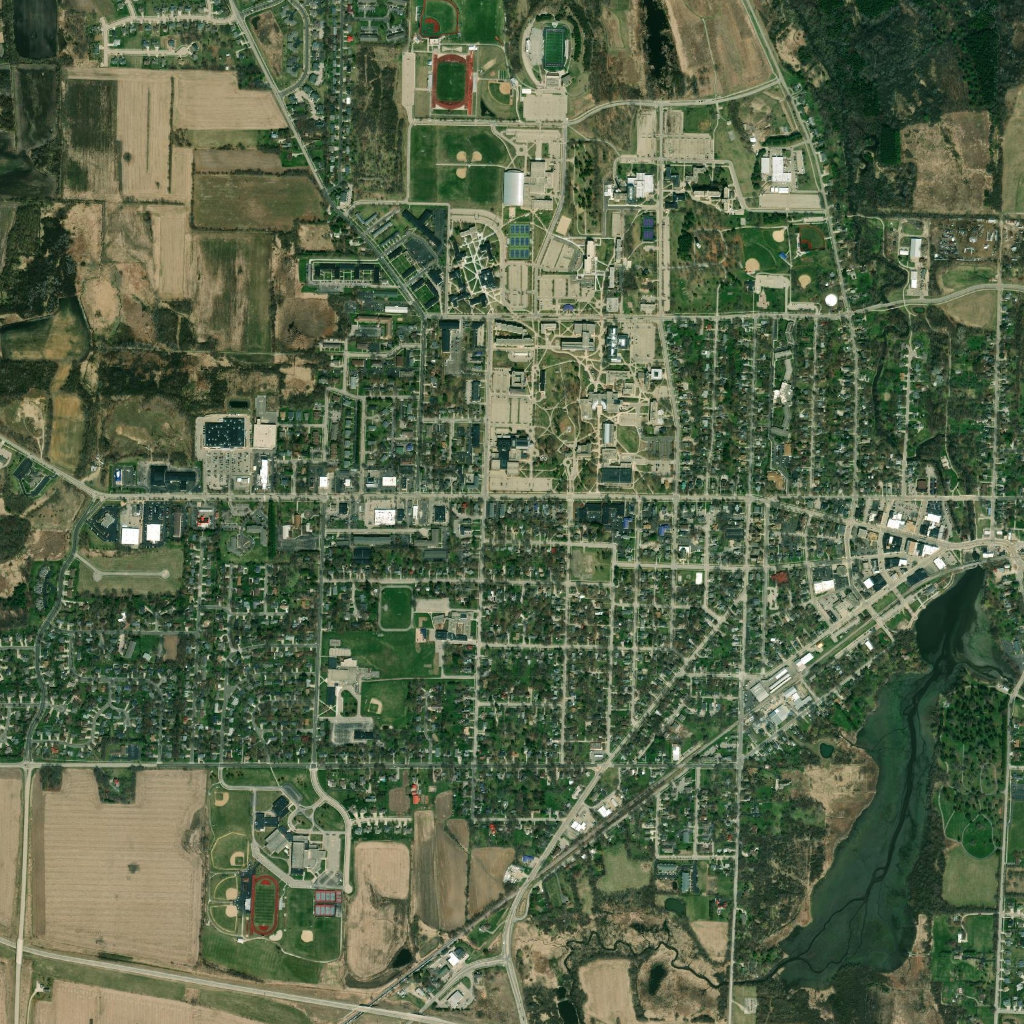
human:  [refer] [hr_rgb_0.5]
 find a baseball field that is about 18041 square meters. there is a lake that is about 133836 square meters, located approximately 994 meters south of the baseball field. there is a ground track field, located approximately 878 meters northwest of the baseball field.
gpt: <box>[[72, 22, 77, 26, 0]]</box>